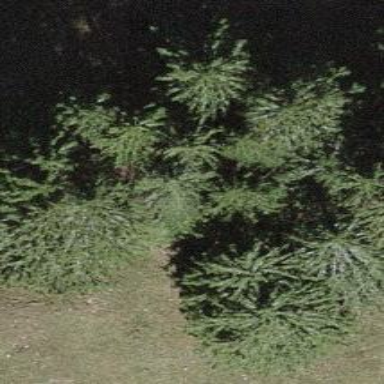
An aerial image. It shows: Agricultural area characterized by evergreen needle-leaved trees.